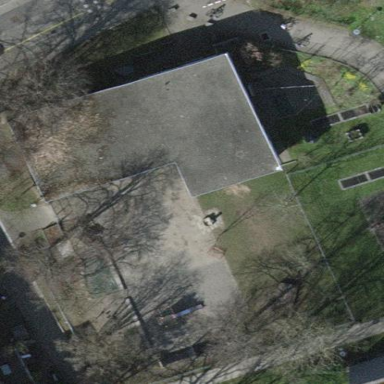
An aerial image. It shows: Kindergarten.